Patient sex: M
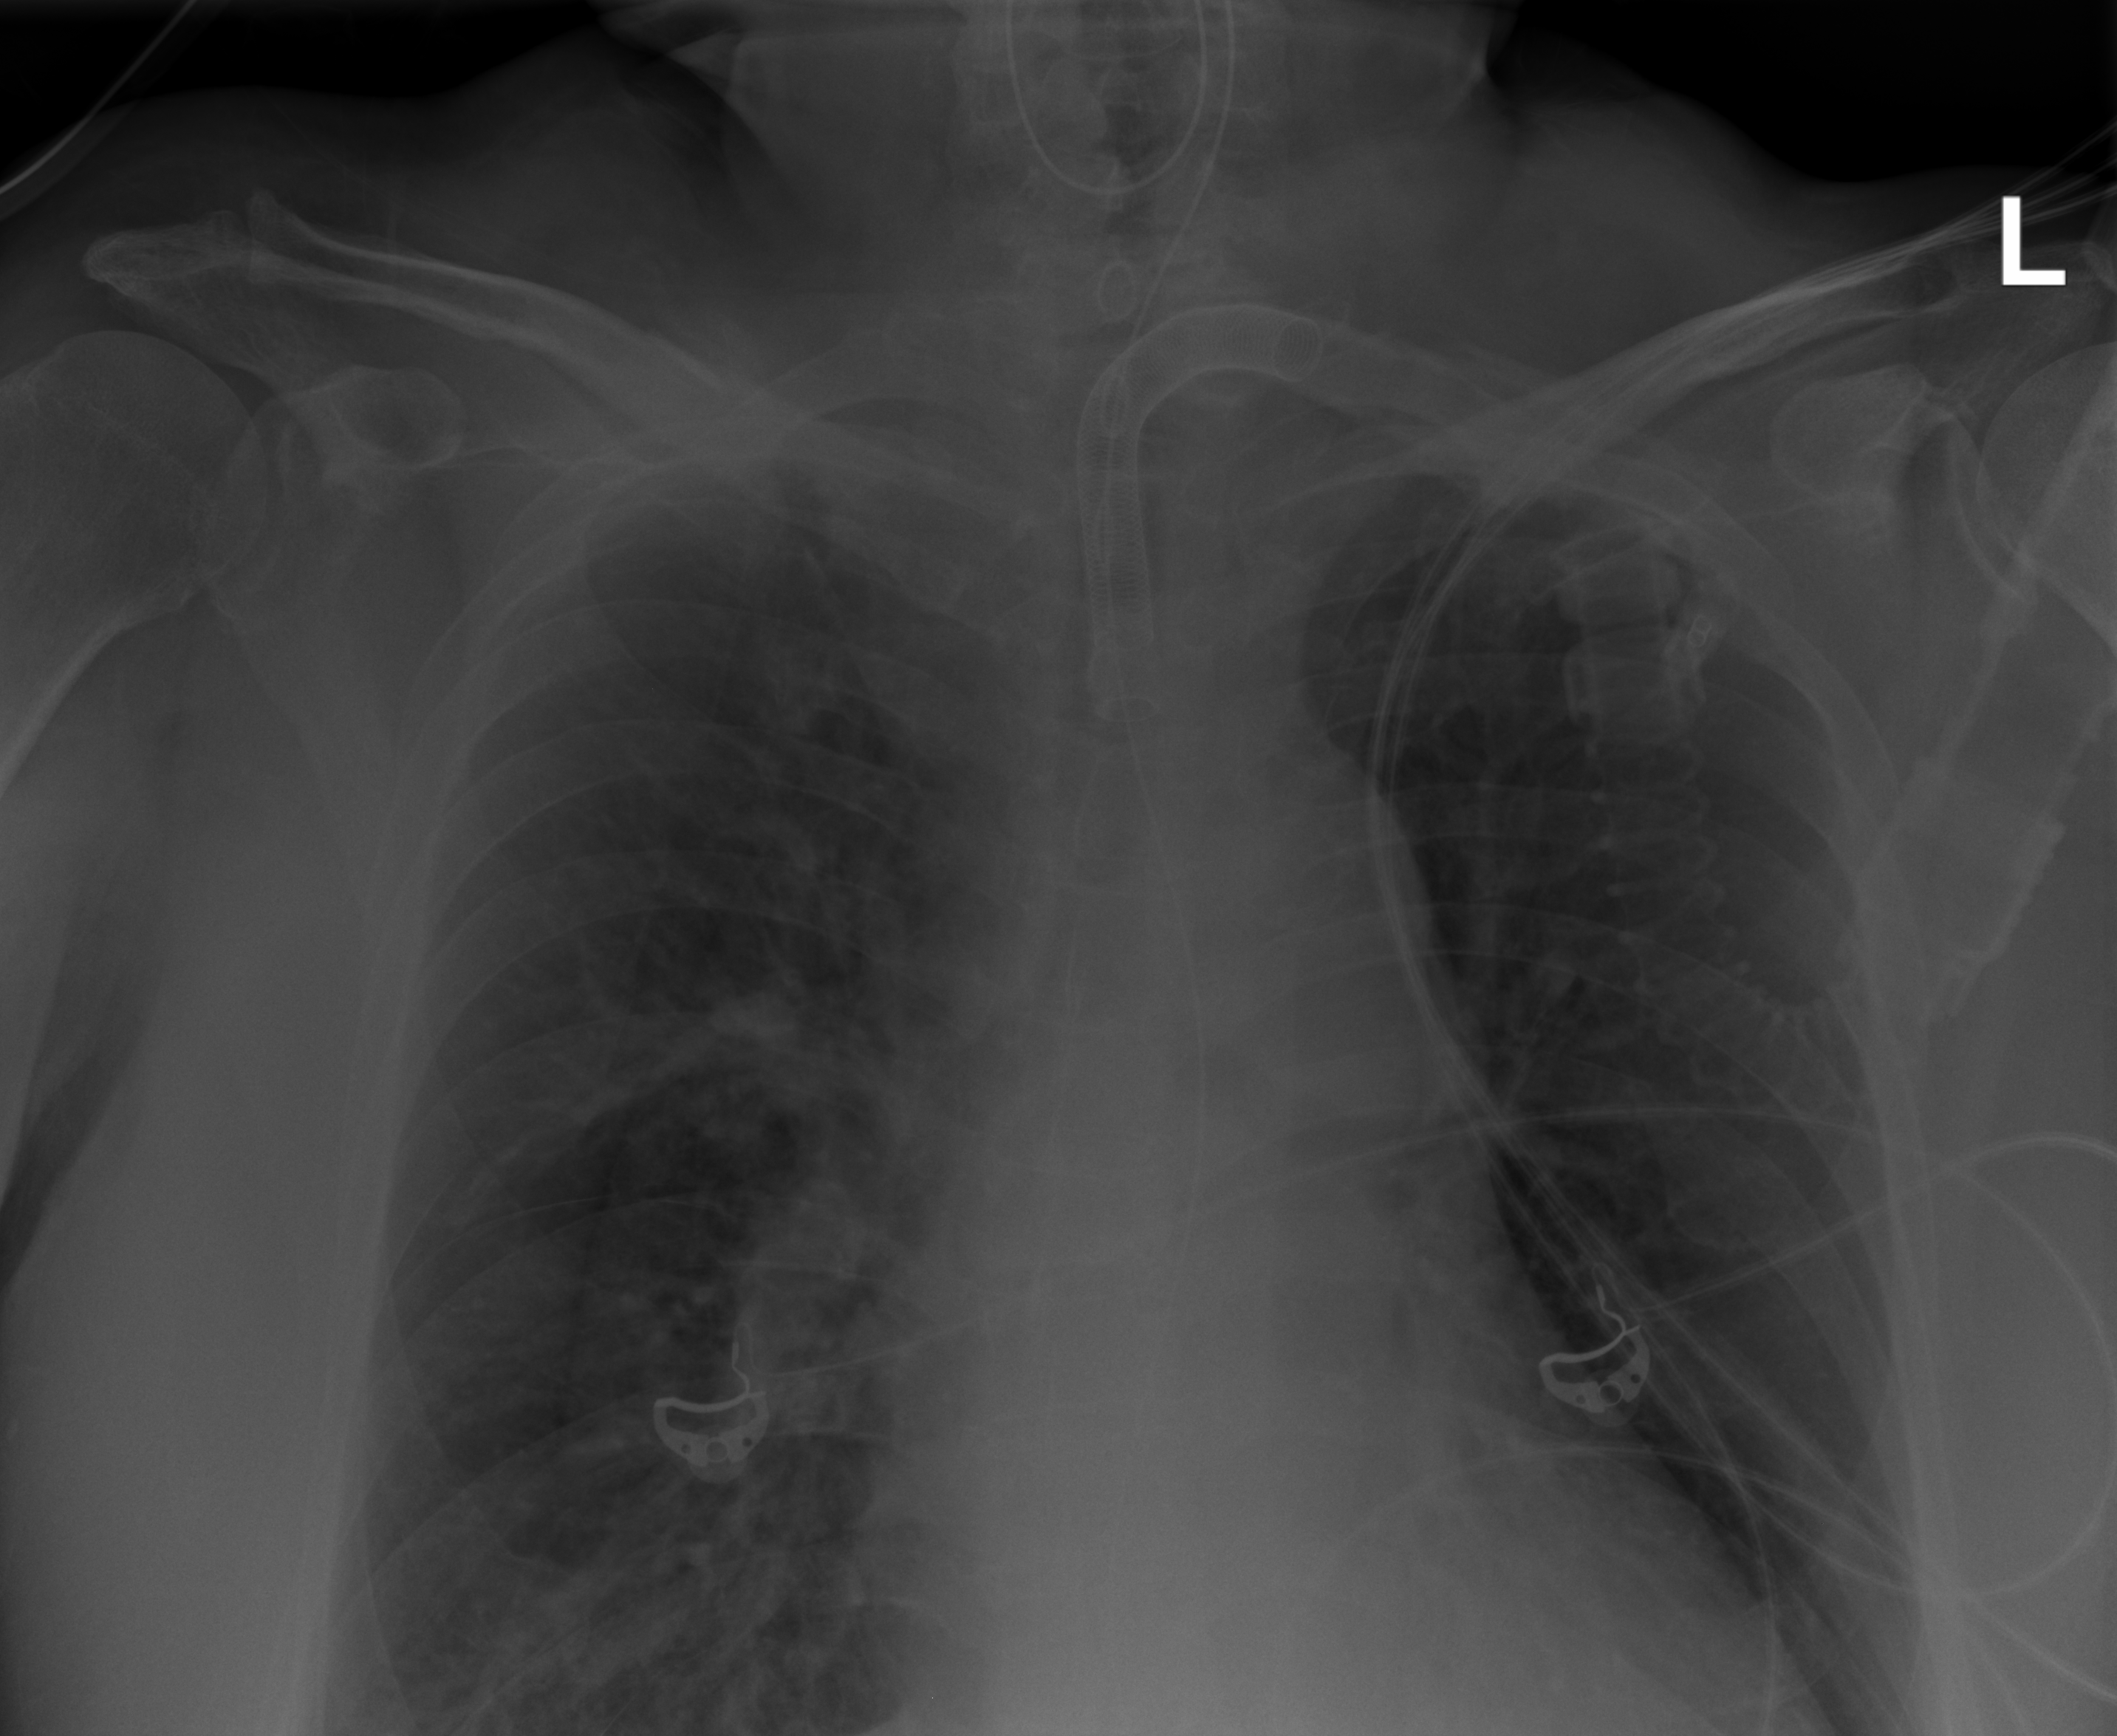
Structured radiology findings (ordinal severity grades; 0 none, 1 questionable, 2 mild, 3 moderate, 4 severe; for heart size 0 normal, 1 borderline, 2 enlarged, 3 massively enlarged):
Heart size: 2
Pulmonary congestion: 0
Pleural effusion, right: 1
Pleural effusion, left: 2
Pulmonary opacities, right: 2
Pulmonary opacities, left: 0
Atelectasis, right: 2
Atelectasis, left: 2